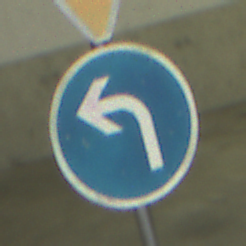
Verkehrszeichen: VorgeschriebeneFahrtrichtungLinks
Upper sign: VorfahrtGewaehren
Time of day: NotSpecified
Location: Indoor (Special)
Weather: NotSpecified
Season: NotSpecified
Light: Artificial